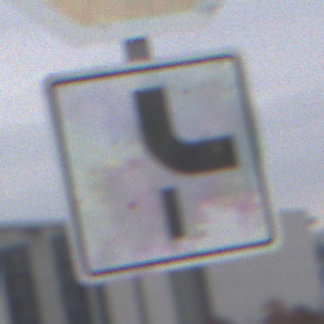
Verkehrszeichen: VerlaufVorfahrtsstrasse10
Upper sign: Stop
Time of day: Midday
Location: Outdoor (Suburban)
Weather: Overcast
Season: NotSpecified
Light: Natural